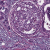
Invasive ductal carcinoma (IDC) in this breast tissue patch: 1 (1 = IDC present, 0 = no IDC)